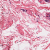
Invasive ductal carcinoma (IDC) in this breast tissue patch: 0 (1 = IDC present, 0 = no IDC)